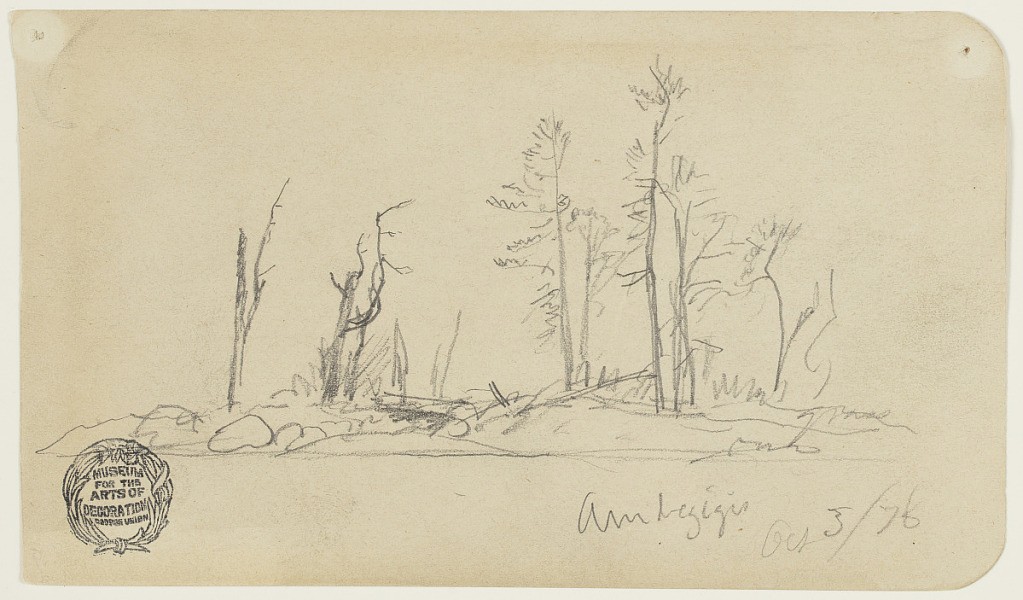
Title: Wooded Island, Ambajejus Lake, Maine
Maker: Frederic Edwin Church, American, 1826–1900
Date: October 3, 1878
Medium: Graphite on white wove paper
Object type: drawing
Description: Landscape sketch showing a wooded island on the surface of Ambajejus Lake in Maine. Dominating the composition at center, the small island hosts at least five living trees at right, while multiple dead trees and barren trunks stand at left. The island is otherwise covered in grass and other undergrowth.